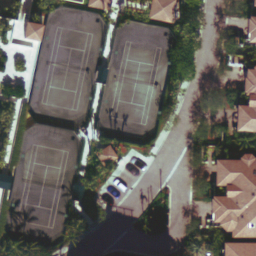
Label: tennis court